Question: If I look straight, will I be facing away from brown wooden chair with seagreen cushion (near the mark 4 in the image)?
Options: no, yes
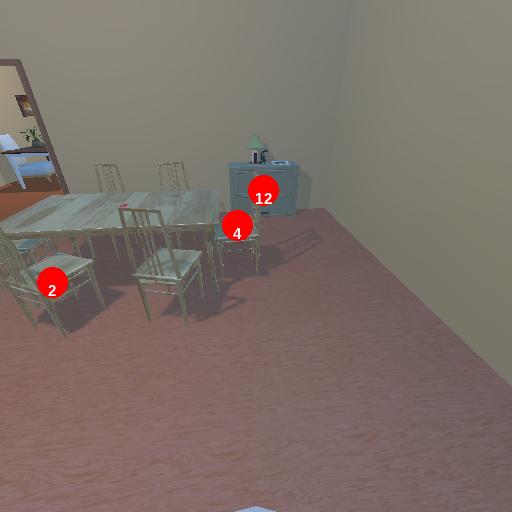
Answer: no